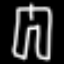
Label: pants